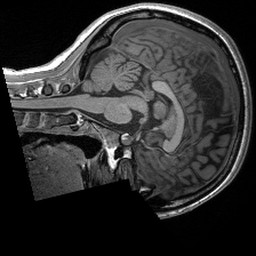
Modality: T1w
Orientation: sagittal
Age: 20
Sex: female
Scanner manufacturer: siemens
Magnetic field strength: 3 T
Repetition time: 2.4 s
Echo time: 0.00191 s